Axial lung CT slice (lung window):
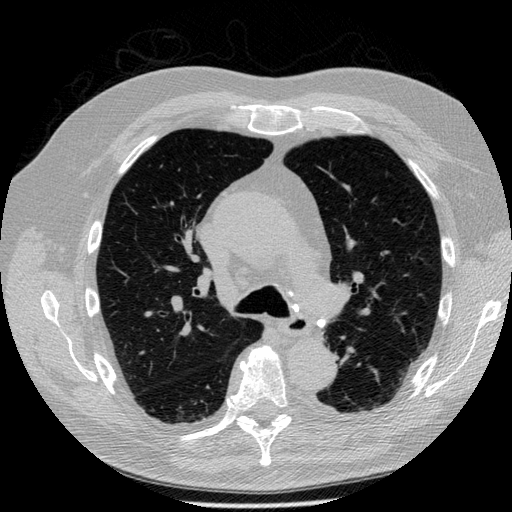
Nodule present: no